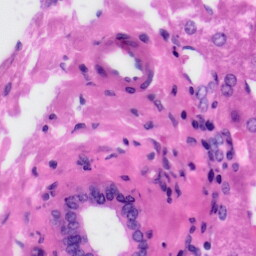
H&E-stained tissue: Liver